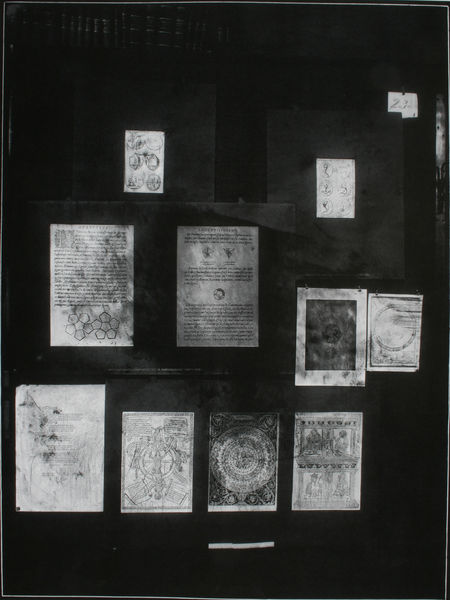
Titel: Der Bilderatlas Mnemosyne - Tafel 23a
Künstler: Aby Warburg
Standort: London
Institution: Warburg Institute ©
Schlagwörter: blätter, schatten, weiß, fenster, grau, hintergrund, schaufenster, schwarz, gebäude, haus, ornament, wand, architektur, rahmen, kreis, rund, holzschnitt, schrift, bilder, bücher, fotos, papier, grafik, kuppel, tafel, dekor, collage, foto, fotografie, photographie, auslage, buch, schwarz-weiß, illustration, text, schriften, kreise, kollage, buchseite, photo, seiten, hubi, mittelalter, plan, sammlung, museum, kupferstich, buchseiten, aufnahme, texte, anordnung, dokument, drucke, zeichnungen, restaurierung, ikonographie, atlas, illustrationen, grafiken, fotografien, photos, ikonografie, wandtafel, stecknadeln, warburg, zusammenstellung, schwar weiss, aby warburg, bilderatlas, mnemosyne, astonomie, ladenfenster, mnemosyne atlas, der bilderatlas